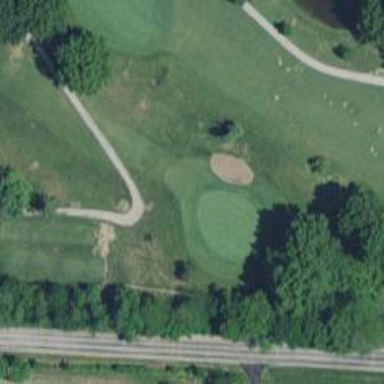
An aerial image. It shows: Golf hole.